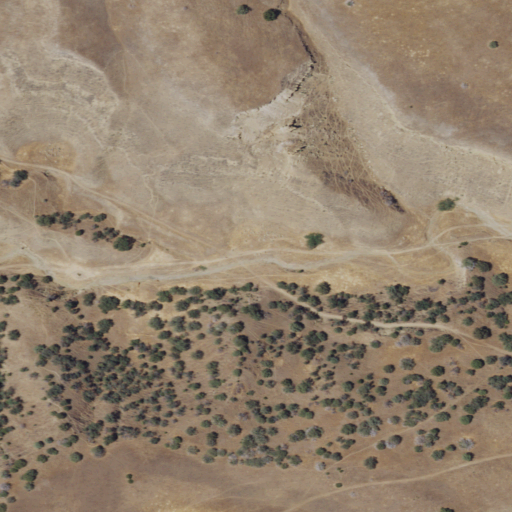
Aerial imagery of valley in California named Oil Well Canyon containing grassland and shrub